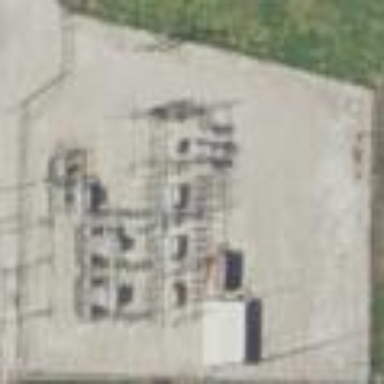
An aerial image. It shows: Power substation.